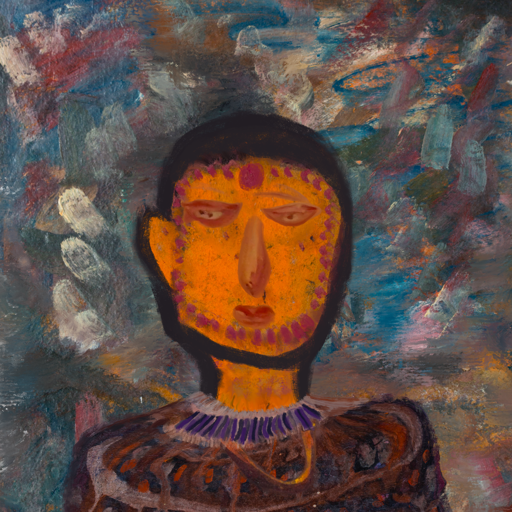
Background: Boggyland, Head And Neck Front: Doll, Face Front: Pious_Lady, Bust: Hypocrite, Hair Front: Blank, Head Accessory: Blank, Second Necklace: Comrade, Necklace: HillGirl, Baby: Blank